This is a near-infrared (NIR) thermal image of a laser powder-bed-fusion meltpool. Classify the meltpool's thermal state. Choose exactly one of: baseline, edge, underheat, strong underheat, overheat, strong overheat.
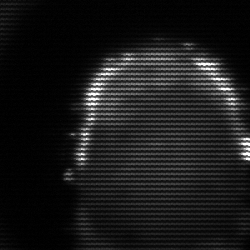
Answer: baseline